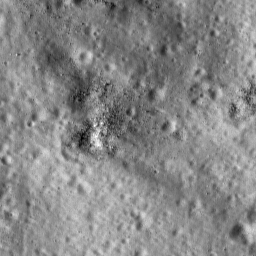
Host type: background_regolith
Lunar coordinates: latitude nan, longitude nan